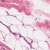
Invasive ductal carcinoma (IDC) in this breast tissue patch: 0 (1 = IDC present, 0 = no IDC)